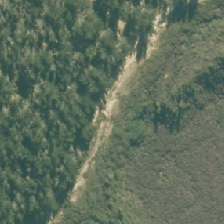
Land cover: low_producing_grassland